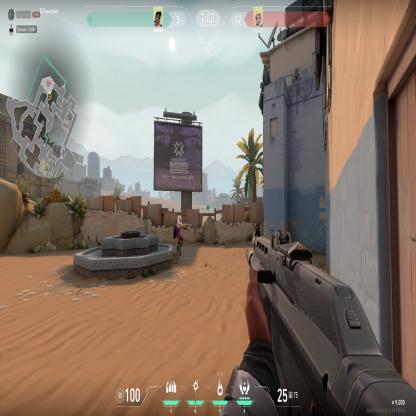
Label: enemy